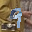
Label: 9